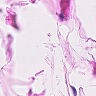
Metastatic tissue present: no